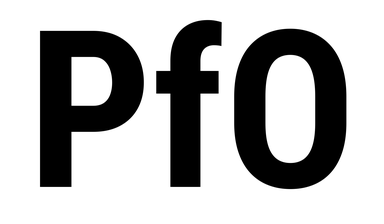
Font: Roboto_Condensed_Bold